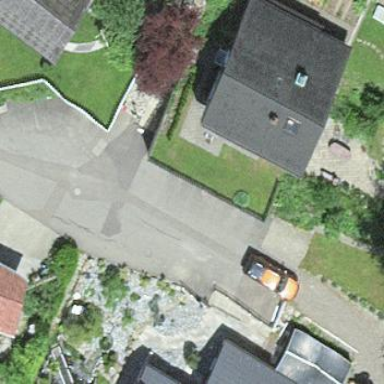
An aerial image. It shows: Group of garages.